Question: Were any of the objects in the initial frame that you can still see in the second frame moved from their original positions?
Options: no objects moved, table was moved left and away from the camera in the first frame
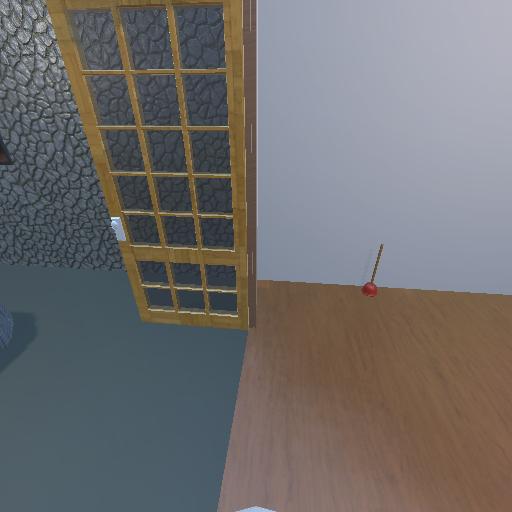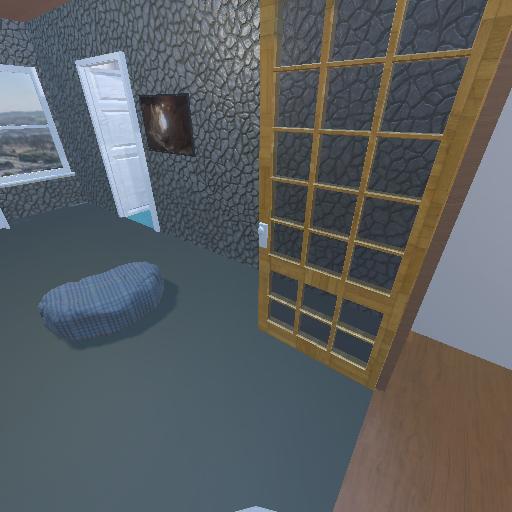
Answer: no objects moved